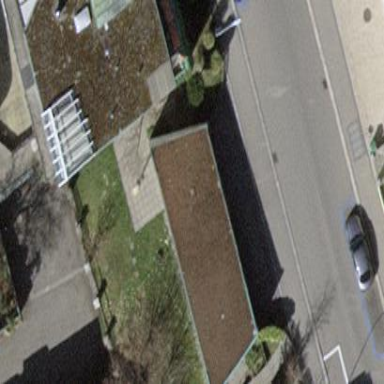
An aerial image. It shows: Garages with flat roofs.